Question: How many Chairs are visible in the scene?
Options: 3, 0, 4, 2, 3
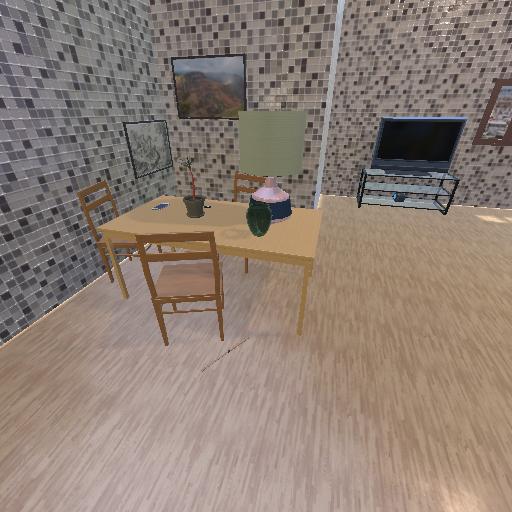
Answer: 3